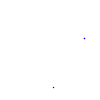
Particle: proton